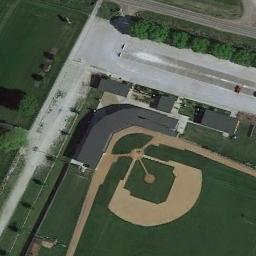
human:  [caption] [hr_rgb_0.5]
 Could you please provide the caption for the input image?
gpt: There is a baseball diamond in the middle of grass with a road passed by .

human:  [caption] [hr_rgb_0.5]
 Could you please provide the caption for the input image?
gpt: There are two baseball diamonds in the grass surrounded by the trees and houses .

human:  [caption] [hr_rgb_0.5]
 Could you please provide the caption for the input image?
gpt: A baseball diamond next to some buildings and the open area beside .

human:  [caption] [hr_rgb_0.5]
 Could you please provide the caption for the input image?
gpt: The baseball field was surrounded by trees .

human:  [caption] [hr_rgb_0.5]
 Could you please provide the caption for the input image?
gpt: Four buildings are next to the baseball diamond .